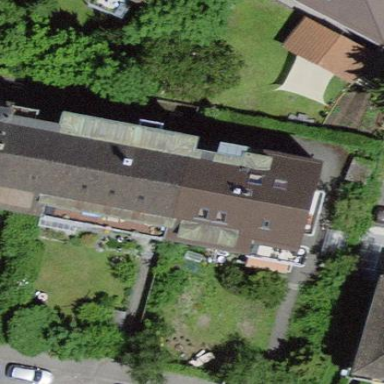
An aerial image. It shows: Terrace building with gabled roof covered in roof tiles.